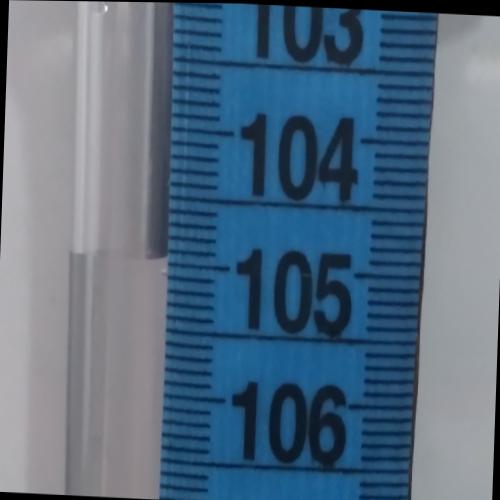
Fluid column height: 105.0 cm